Question: I want to place the button lower relative the end of the text. How do I do this?
now so

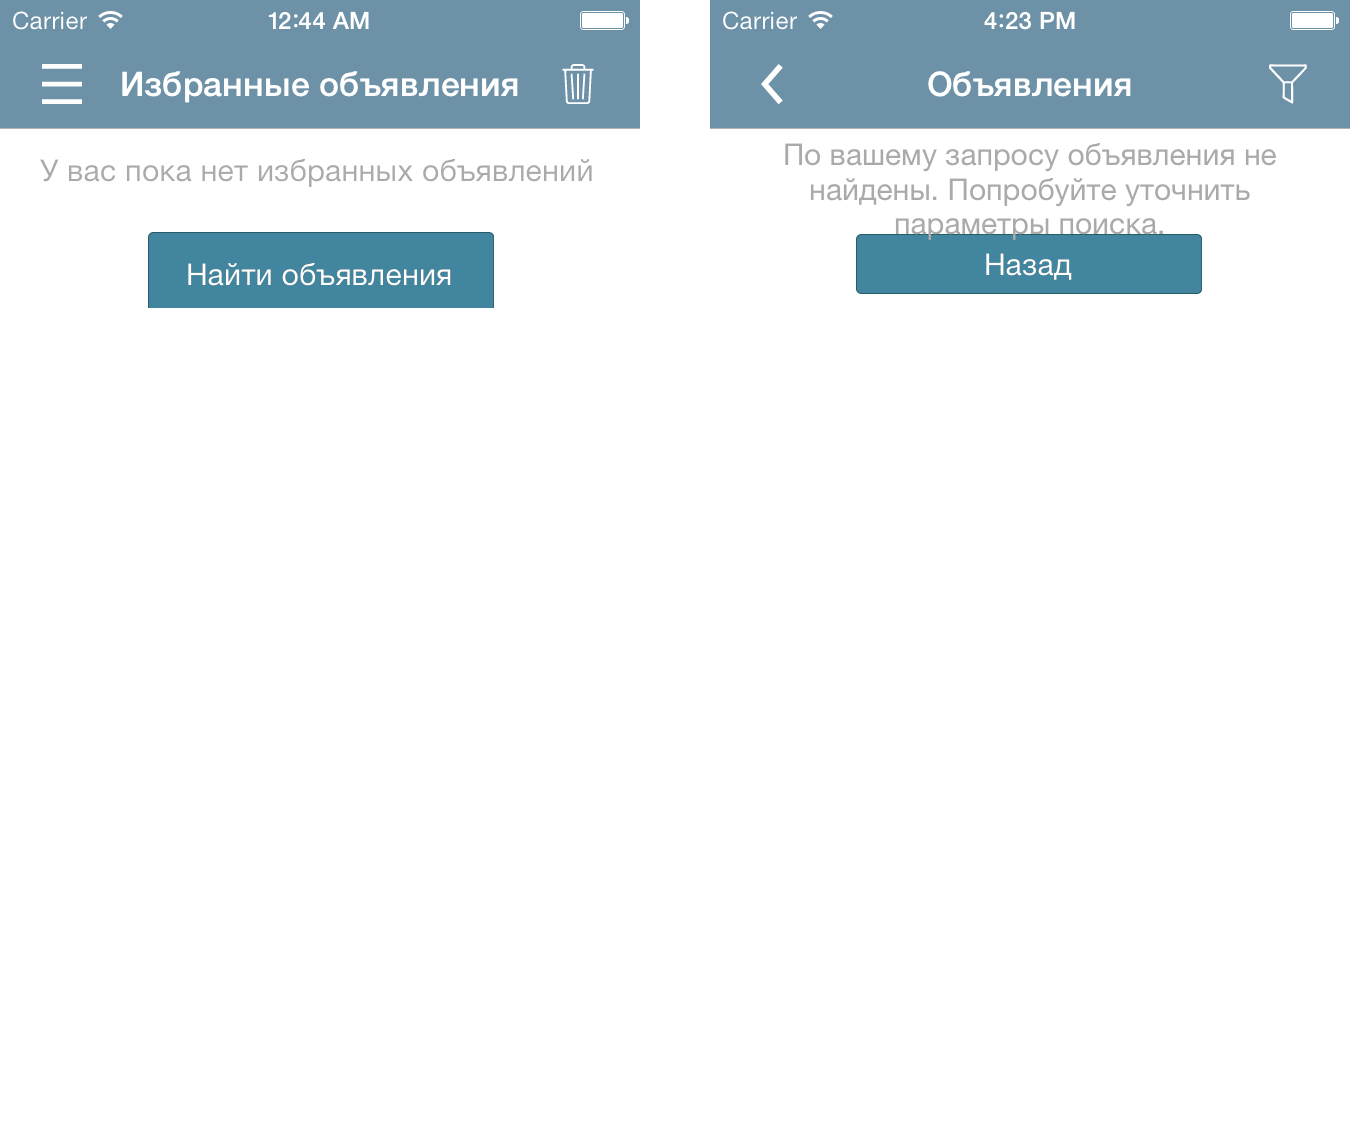
Answer: Give the 'Height + Y' of your label as 'Y value' in your button and it will display below your label.
'''
yourLabel = your current text label....
yourButton.frame = CGRectMake(yourXValue, yourLabel.frame.origin.y + yourLabel.frame.size.height ,yourwidthValue, yourHeightValue);
'''
Or use this code.. whichever you like
'''
CGRect frame =yourButton.frame;
frame.origin.y = yourLabel.frame.origin.y + yourLabel.frame.size.height;
yourButton.frame = frame;
'''